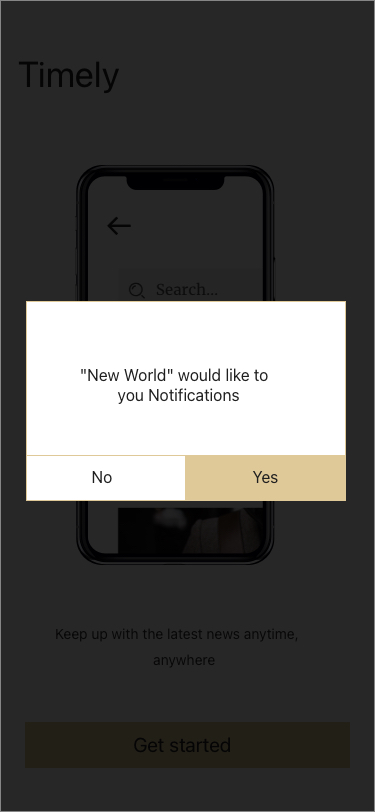
Text in this UI design:
Timely
Keep up with the latest news anytime,
anywhere
Get started
"New World" would like to
you Notifications
No
Yes